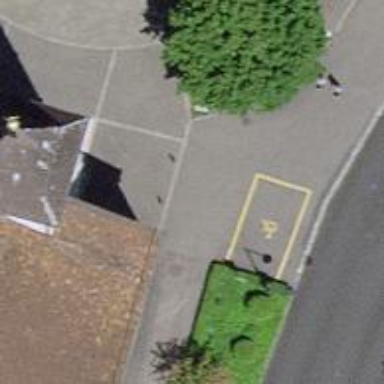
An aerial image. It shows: Bollard.